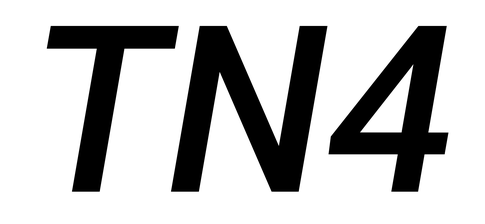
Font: Roboto-Italic_Medium_Italic